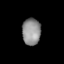
Tissue: lung
Cell type: T cells
Senescence score: 0.1823
Nuclear area (px): 481
Mean DAPI intensity: 143.921